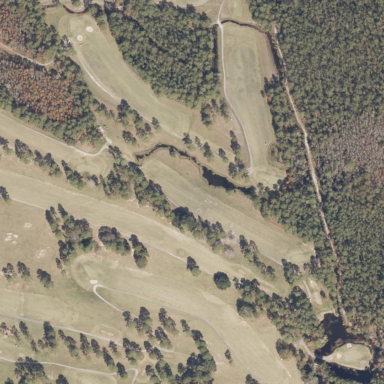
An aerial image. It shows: Water hazard in golf course. The hazard is natural water feature.